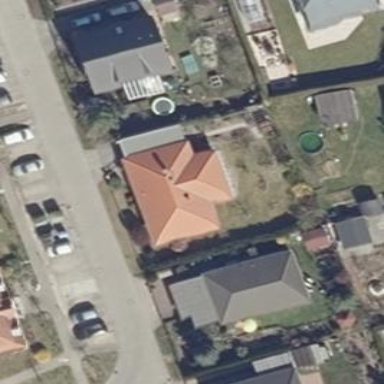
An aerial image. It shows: Detached building with hipped roof shape.